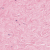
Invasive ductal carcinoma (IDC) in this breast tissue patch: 0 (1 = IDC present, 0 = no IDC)